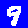
Digit: 9